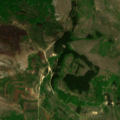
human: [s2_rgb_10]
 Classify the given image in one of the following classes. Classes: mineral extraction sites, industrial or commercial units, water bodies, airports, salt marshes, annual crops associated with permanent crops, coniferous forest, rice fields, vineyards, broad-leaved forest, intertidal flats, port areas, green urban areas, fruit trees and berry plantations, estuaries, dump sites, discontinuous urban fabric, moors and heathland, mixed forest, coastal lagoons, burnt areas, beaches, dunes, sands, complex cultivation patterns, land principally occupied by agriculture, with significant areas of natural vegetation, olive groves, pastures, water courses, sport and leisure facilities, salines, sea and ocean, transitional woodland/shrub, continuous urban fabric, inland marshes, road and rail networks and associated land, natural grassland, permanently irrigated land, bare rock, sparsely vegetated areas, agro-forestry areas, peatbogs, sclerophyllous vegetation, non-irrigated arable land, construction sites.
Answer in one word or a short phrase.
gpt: complex cultivation patterns, land principally occupied by agriculture, with significant areas of natural vegetation, broad-leaved forest, natural grassland, transitional woodland/shrub